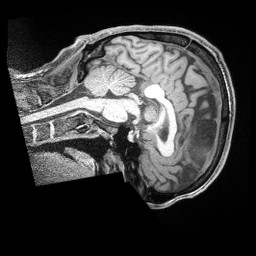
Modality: T1w
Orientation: sagittal
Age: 35
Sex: male
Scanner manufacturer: siemens
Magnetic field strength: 3 T
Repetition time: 2 s
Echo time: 0.00211 s